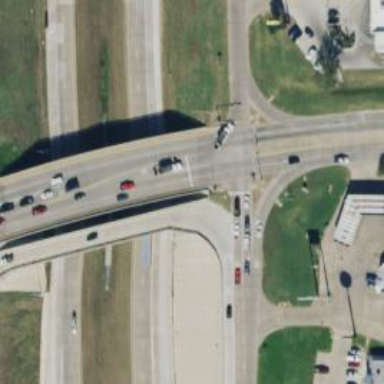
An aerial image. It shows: Secondary link road crossing over bridge.